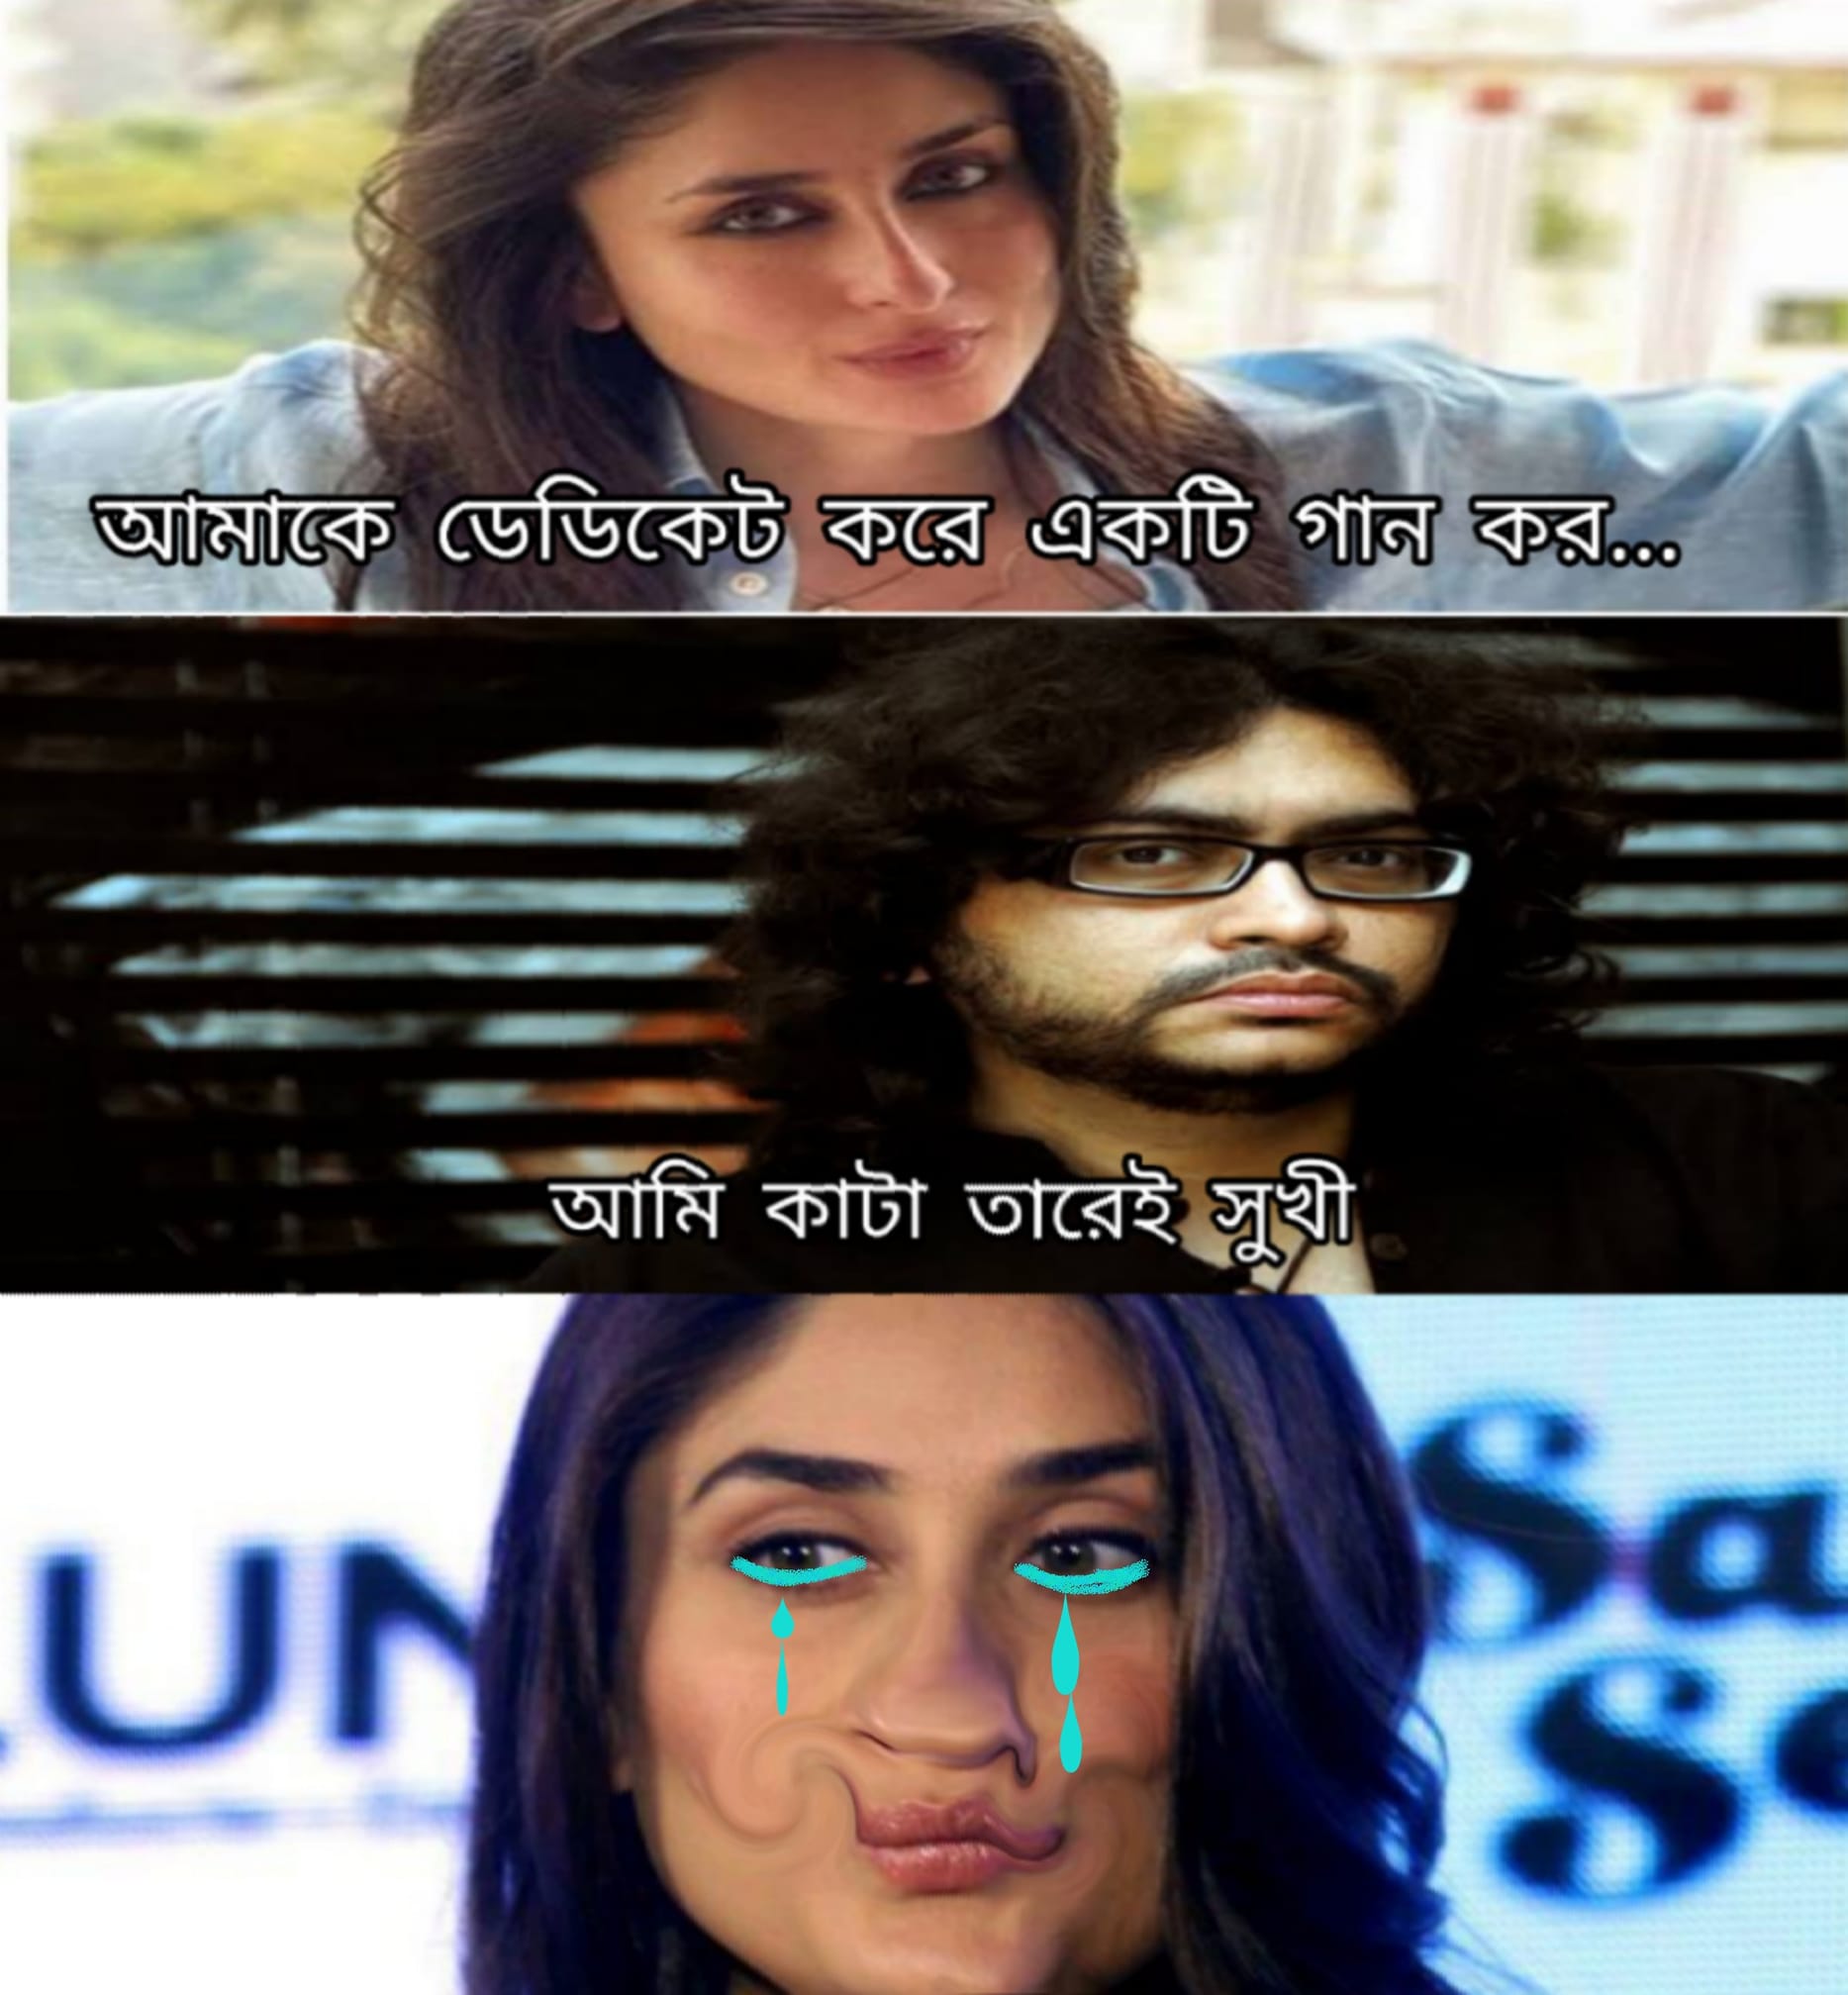
Caption: আমাকে ডেডিকেট করে একটি গান কর ...   আমি কাটা তারেই সুখী
Label: hate